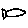
Label: fish